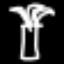
Label: palm tree